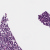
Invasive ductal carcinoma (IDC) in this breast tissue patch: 1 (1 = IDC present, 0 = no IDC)